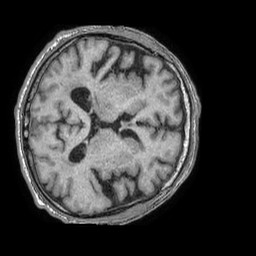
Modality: T1w
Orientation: axial
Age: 59
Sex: male
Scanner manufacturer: philips
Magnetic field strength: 1.5 T
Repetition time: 0.007631 s
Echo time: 0.003471 s